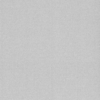
Label: dusty